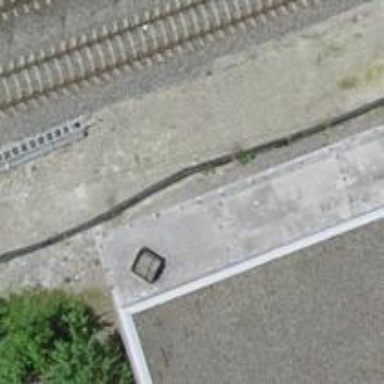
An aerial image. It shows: Abandoned railway siding with one track.